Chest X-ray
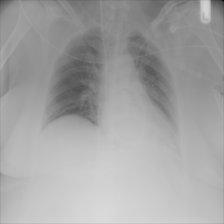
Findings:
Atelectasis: negative
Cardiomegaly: negative
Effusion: negative
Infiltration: negative
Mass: negative
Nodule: negative
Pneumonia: negative
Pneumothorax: negative
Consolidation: negative
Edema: negative
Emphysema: negative
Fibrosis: negative
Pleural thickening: negative
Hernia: negative